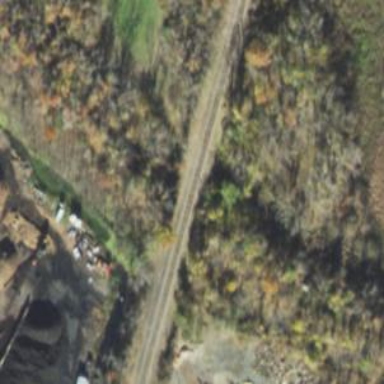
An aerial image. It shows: Abandoned railway bridge.